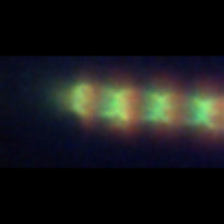
Taxon: Chaetoceros
Group: Diatoms